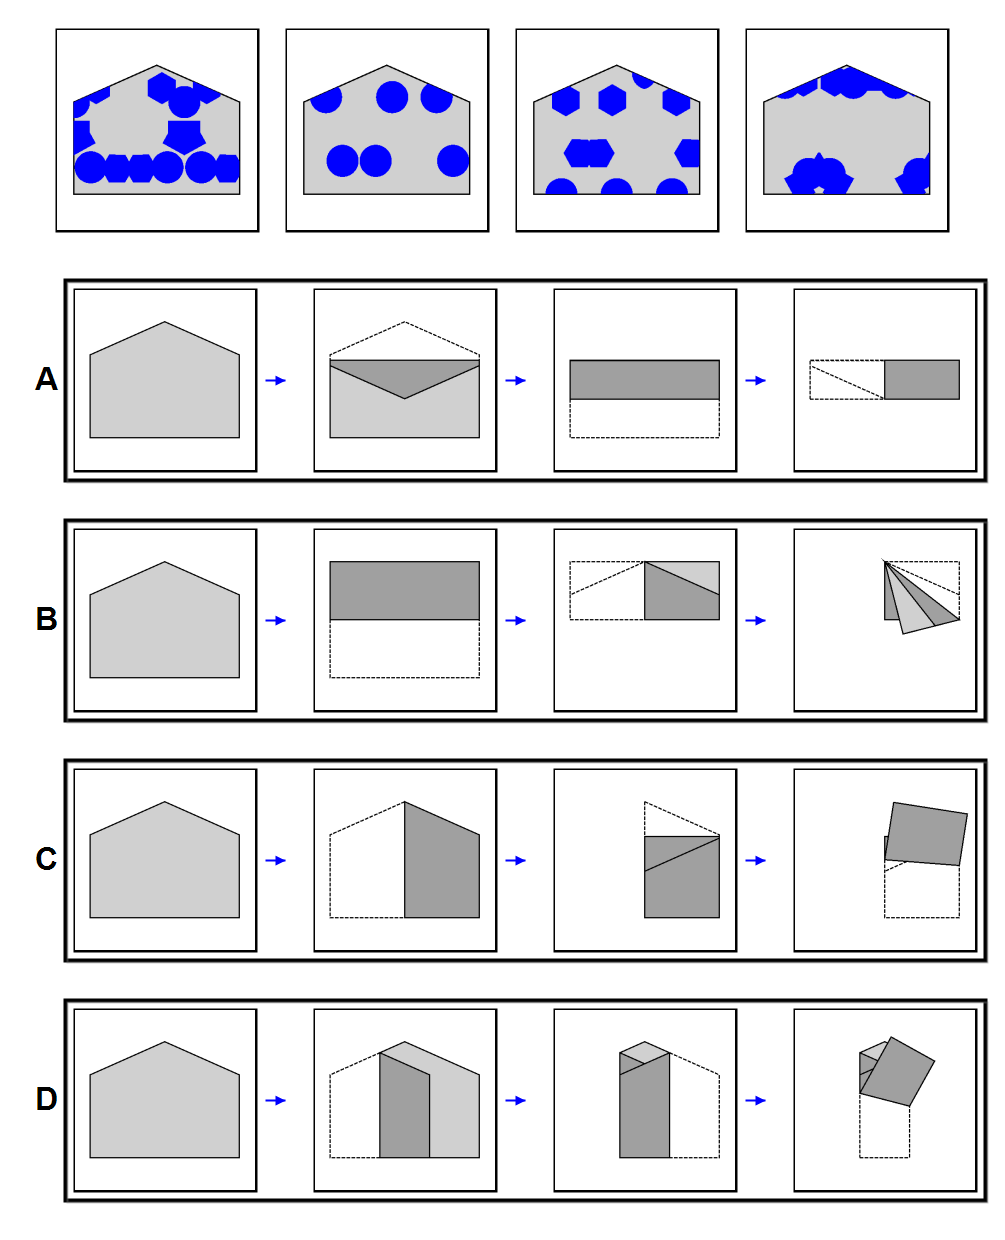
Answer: D